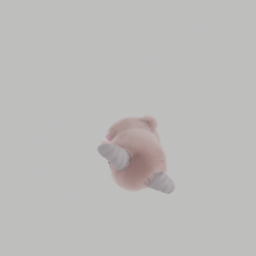
Label: animals